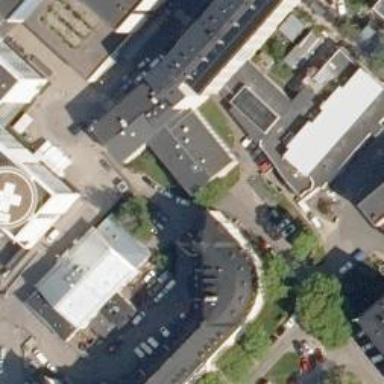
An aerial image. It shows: Hospital building.